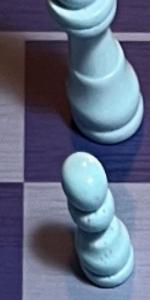
Label: Pawn_White